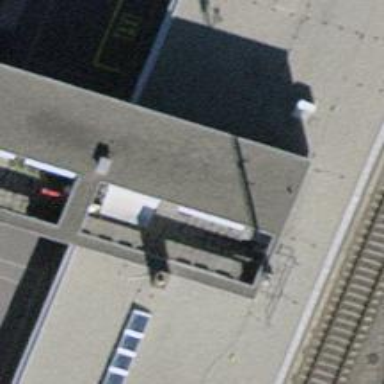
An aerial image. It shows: Information terminal.